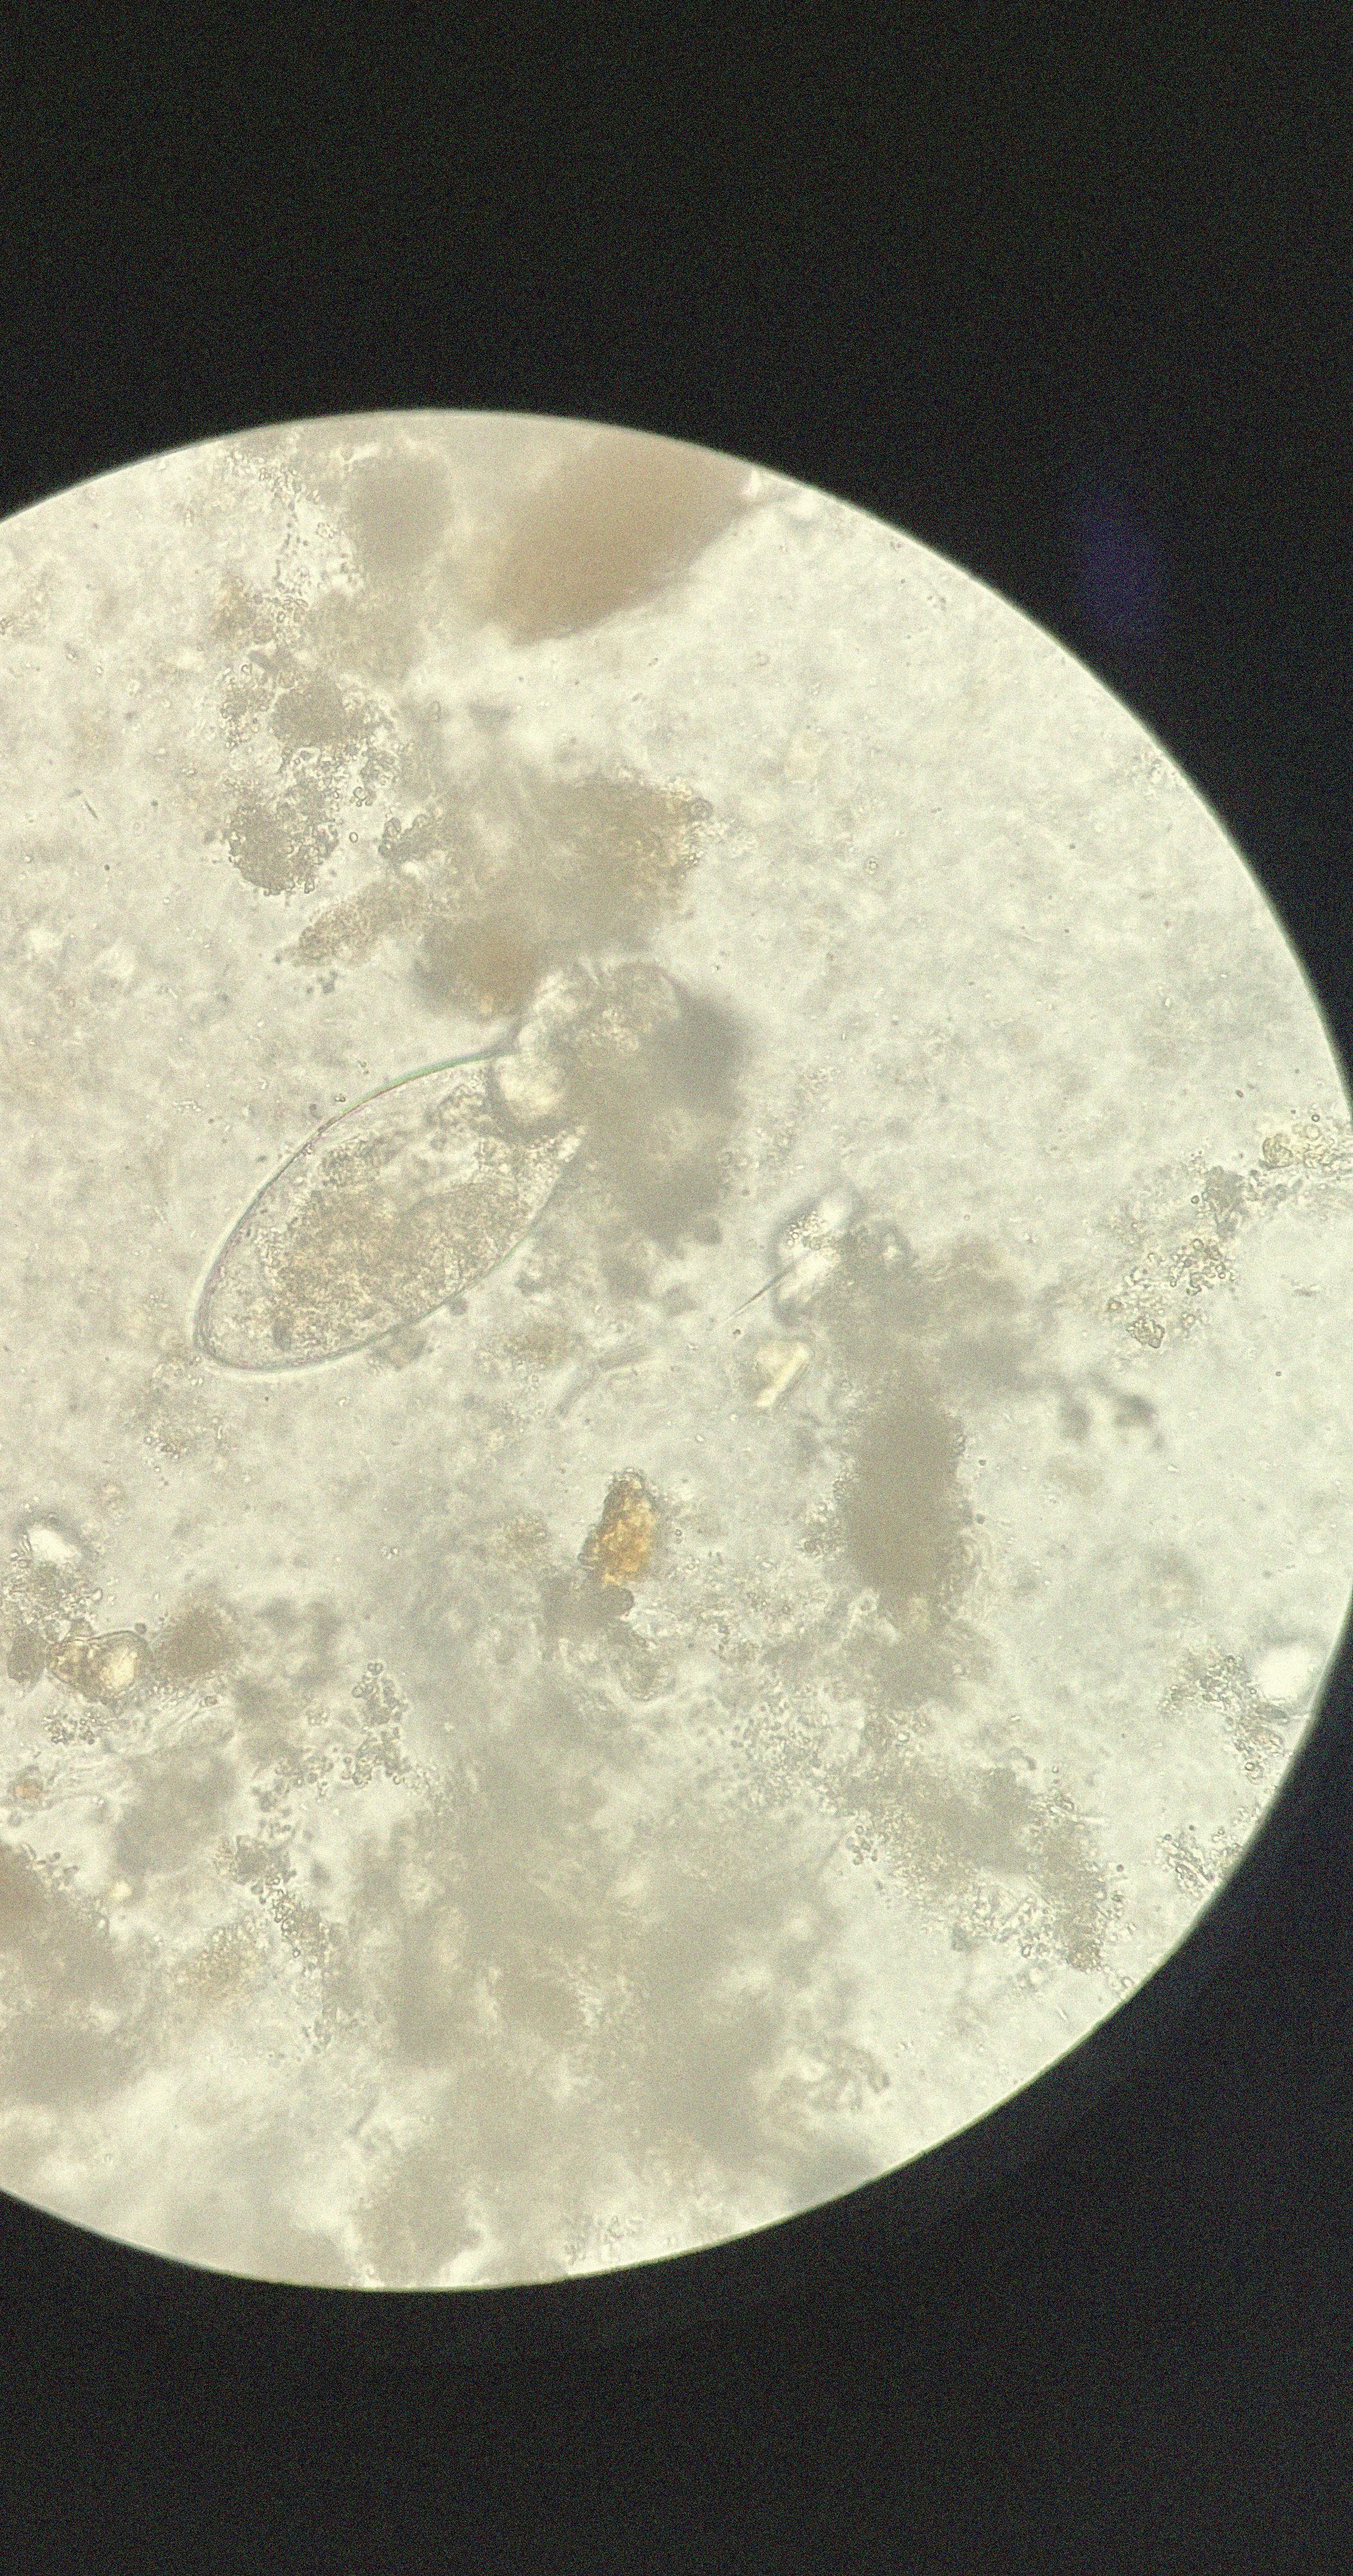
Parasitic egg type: Fasciolopsis buski